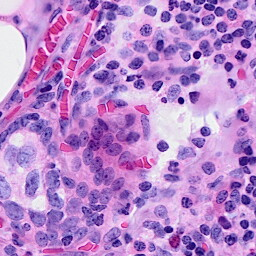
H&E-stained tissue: Breast